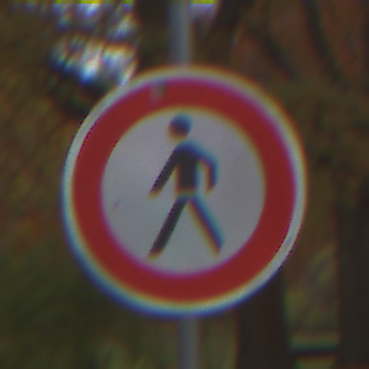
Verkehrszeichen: VerbotFussgaenger
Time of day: Midday
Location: Outdoor (Nature)
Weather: Overcast
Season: Autumn
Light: Natural